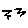
Label: zigzag